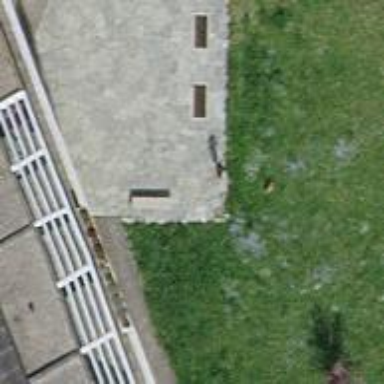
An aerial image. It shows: Bench.